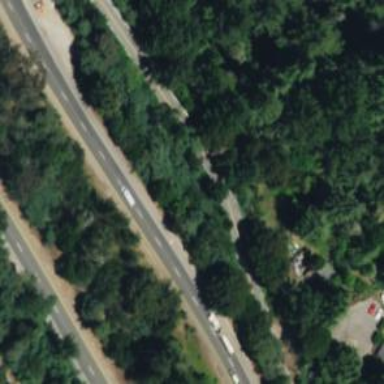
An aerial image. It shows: Expressway with asphalt surface categorized as trunk highway.